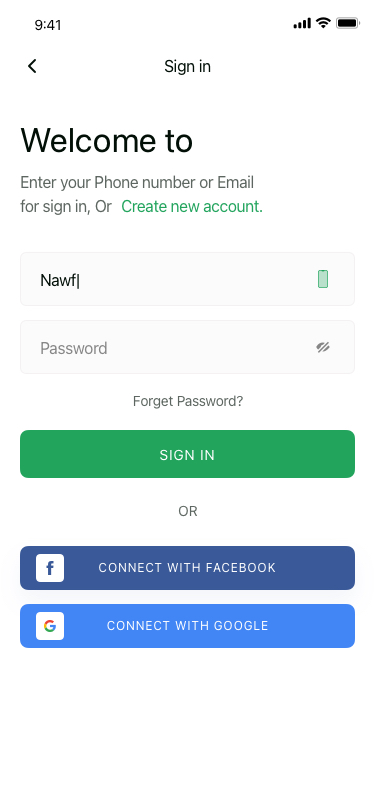
Text in this UI design:
Welcome to
Enter your Phone number or Email for sign in, Or
Create new account.
Forget Password?
OR